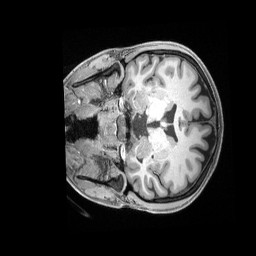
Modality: T1w
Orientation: coronal
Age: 23
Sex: female
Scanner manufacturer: siemens
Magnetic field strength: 3 T
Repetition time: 2.4 s
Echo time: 0.00228 s